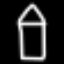
Label: pencil